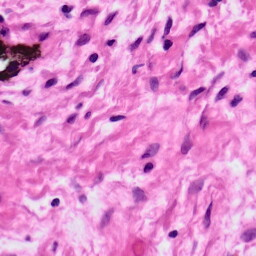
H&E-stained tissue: Ovarian